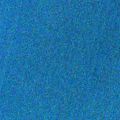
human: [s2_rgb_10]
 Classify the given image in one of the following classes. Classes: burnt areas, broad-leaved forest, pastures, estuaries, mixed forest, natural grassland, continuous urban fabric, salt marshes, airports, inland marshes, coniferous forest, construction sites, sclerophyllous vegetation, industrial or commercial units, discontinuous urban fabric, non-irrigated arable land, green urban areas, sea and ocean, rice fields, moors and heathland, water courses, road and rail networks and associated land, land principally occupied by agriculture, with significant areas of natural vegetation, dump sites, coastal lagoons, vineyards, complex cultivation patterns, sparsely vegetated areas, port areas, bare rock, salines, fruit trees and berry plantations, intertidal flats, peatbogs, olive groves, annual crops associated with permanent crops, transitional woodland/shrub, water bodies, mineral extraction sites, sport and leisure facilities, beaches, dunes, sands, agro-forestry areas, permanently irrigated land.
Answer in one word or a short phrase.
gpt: sea and ocean